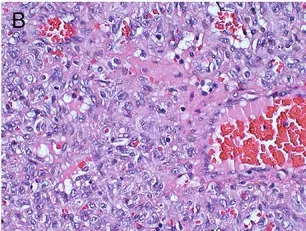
(B) Mitotic image is not easy to be seen in high magnification (HE x 400 mm).
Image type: pathology (h&e)